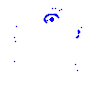
Particle: pion